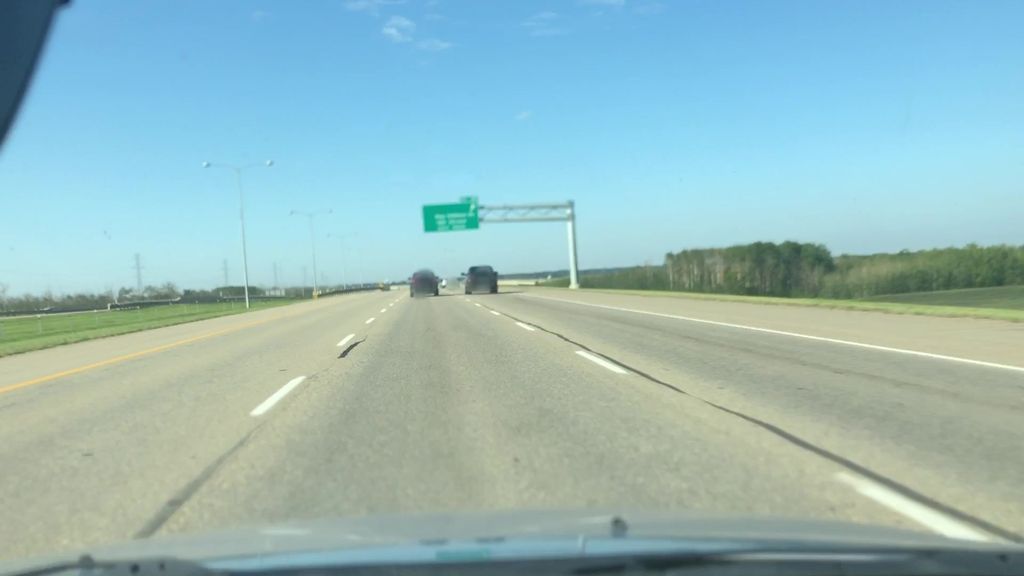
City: edmonton